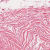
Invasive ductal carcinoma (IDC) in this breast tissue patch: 0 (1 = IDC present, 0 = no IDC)